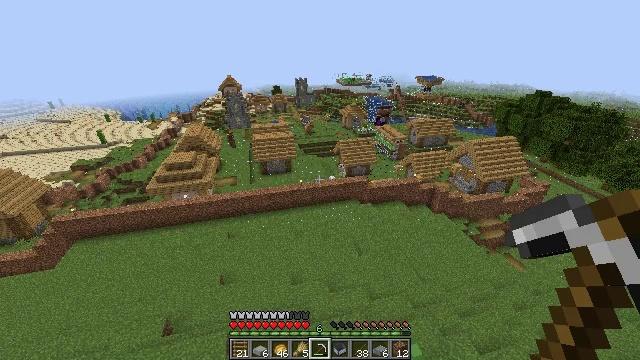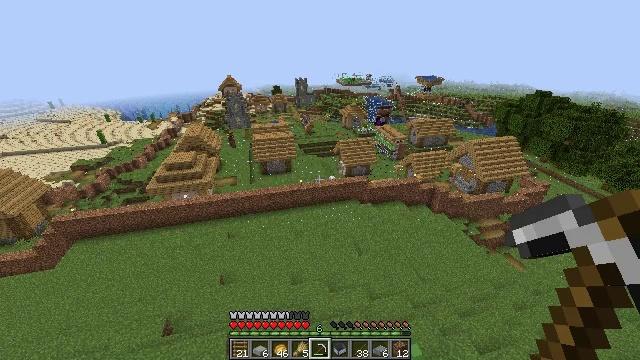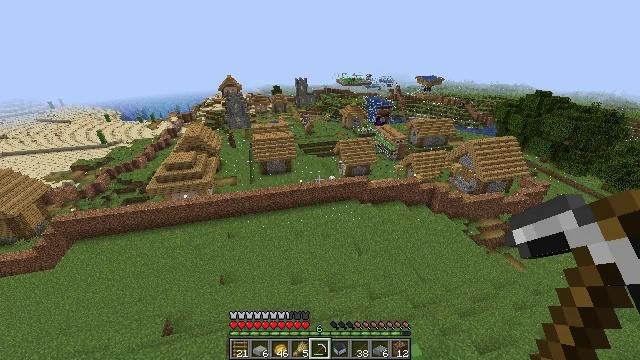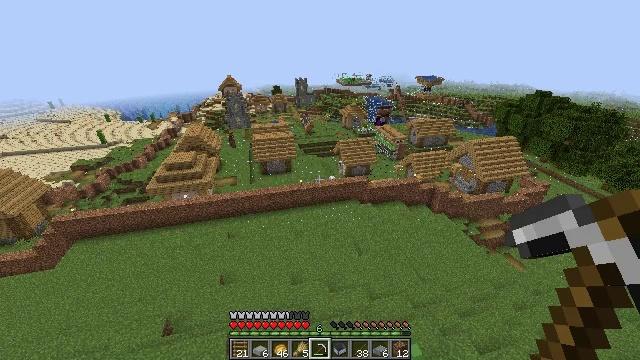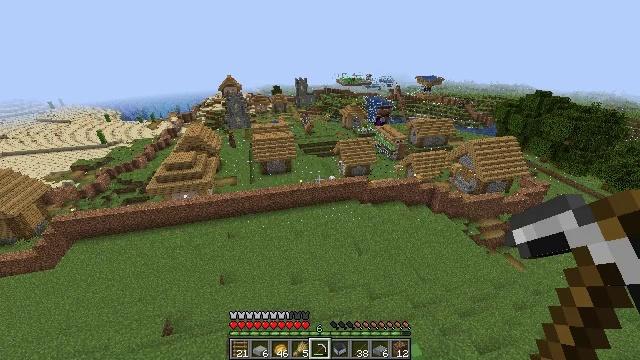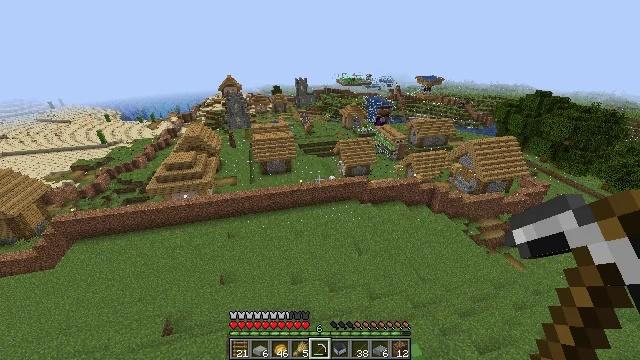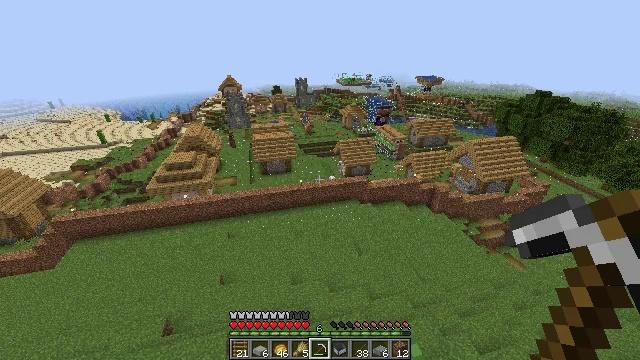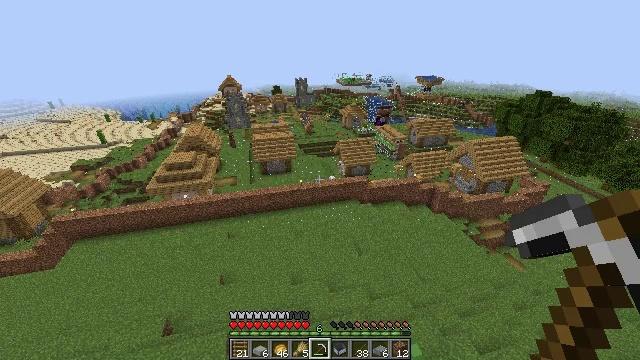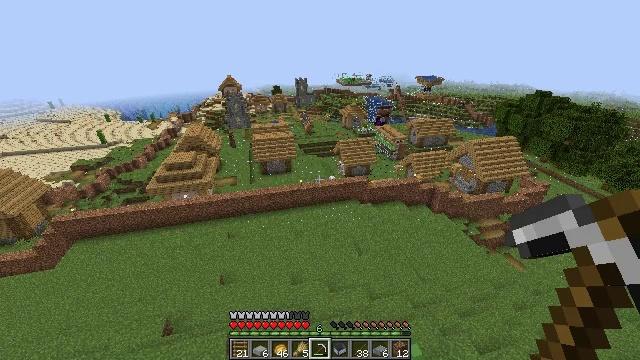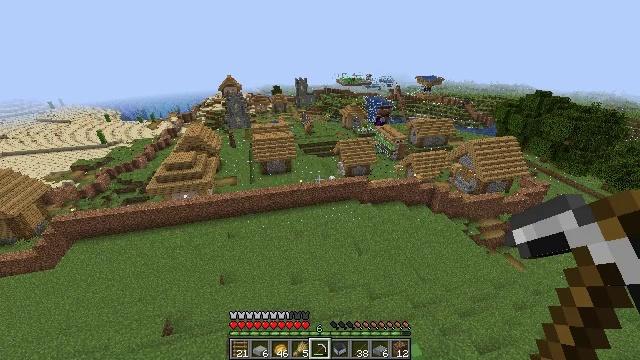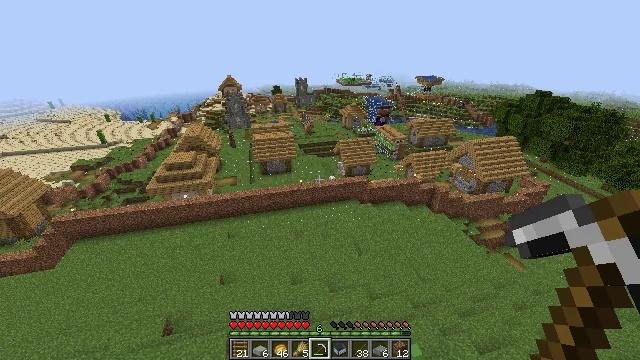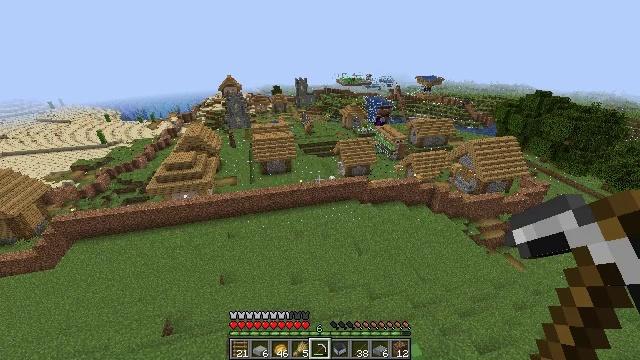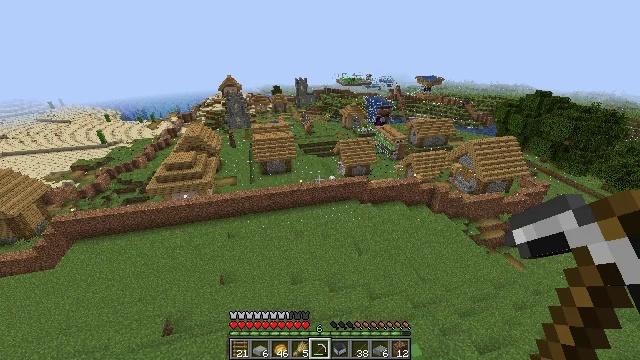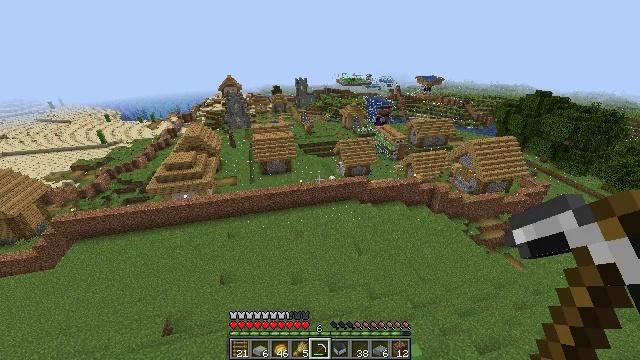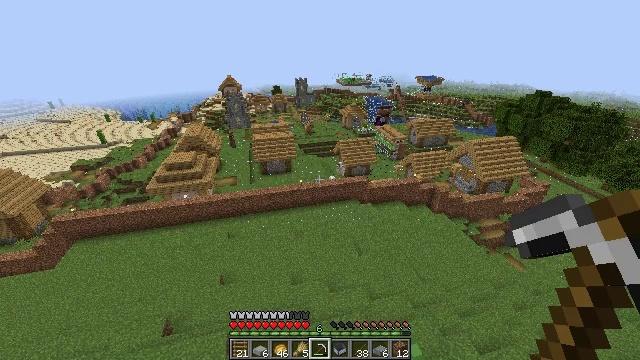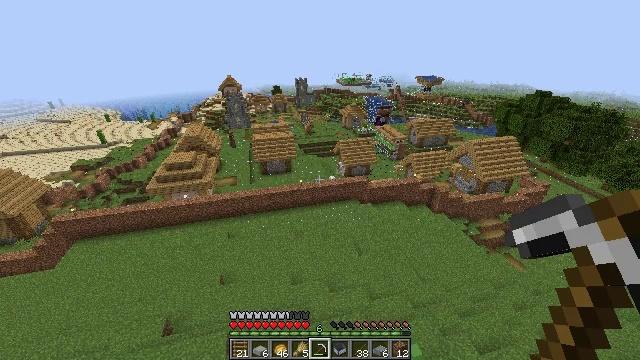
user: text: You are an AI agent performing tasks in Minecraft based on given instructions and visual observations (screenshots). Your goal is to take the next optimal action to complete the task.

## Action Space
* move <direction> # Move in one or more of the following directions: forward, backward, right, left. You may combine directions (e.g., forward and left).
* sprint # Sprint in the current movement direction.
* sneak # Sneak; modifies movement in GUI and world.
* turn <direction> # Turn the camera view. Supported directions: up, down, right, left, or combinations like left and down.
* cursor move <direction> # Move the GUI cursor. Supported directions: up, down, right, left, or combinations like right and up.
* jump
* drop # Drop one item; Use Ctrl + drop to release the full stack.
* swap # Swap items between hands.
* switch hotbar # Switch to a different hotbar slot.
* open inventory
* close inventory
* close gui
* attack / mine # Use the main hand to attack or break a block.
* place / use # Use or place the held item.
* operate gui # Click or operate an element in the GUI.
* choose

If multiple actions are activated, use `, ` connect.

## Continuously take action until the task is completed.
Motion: motion action
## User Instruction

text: Hunt a chicken.
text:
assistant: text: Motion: no_op
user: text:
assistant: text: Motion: no_op
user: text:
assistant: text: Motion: no_op
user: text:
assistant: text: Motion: no_op
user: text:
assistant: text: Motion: no_op
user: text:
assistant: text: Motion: no_op
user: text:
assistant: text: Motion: no_op
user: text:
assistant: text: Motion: no_op
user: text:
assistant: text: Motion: no_op
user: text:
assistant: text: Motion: no_op
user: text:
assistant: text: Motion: no_op
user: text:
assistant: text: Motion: no_op
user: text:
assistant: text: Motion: no_op
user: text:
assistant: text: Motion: no_op
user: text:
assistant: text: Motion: no_op
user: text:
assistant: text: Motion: no_op
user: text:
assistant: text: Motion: no_op
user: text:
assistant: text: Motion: no_op
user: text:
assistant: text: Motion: no_op
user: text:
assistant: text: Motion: no_op
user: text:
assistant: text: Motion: no_op
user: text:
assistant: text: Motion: no_op
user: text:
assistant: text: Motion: no_op
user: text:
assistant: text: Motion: no_op
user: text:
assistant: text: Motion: no_op
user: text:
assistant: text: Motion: no_op
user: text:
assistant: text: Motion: no_op
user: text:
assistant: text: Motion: no_op
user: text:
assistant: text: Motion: no_op
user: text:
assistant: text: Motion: no_op